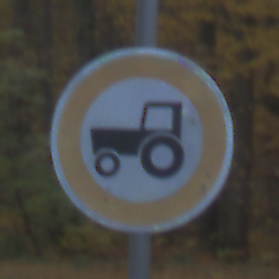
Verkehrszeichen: VerbotKraftfahrzeugeZuegeNichtSchneller25
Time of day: SunriseSunset
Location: Outdoor (Nature)
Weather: PartlyCloudy
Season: Autumn
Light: Natural